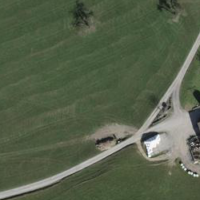
EUNIS habitat code: 24
Species observed at this site:
Ajuga reptans